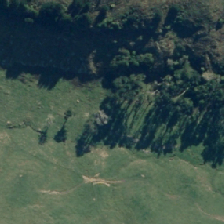
Land cover: indigenous_forest